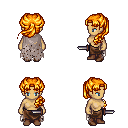
a pixel art fantasy rpg character, female body template, human, tanned skin, gray tattered cape, robe skirt, light blonde princess hairstyle, brown shoes, dagger, four views (front, back, left, right), 2x2 character sprite sheet, small pixel art, hard edges, no anti-aliasing